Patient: sex F, age 65
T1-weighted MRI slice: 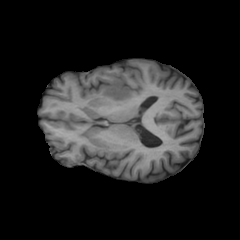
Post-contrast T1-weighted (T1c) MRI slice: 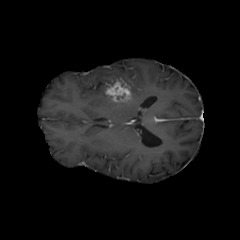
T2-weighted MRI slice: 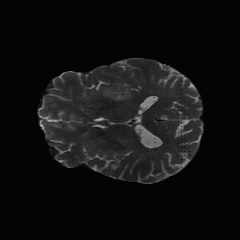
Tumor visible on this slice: yes
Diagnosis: Glioblastoma, IDH-wildtype
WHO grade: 4